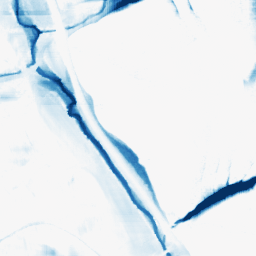
Category: morphological
Decomposition family: morphological_rect
Decomposition parameters: operation: closing
width: 50
height: 20
Upsampling method: quintic
Upsampling parameters: scale: 2
Upsampling scale: 2